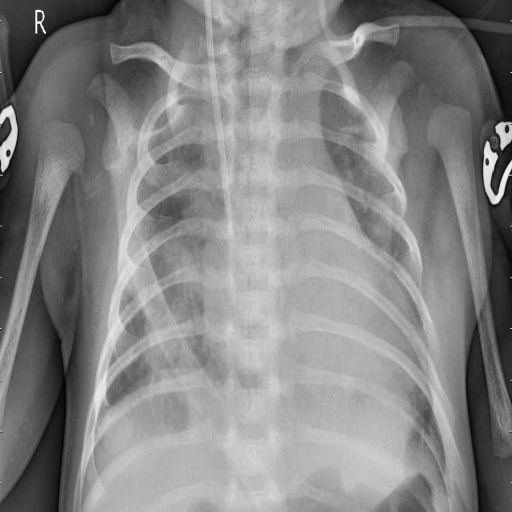
Finding: PNEUMONIA